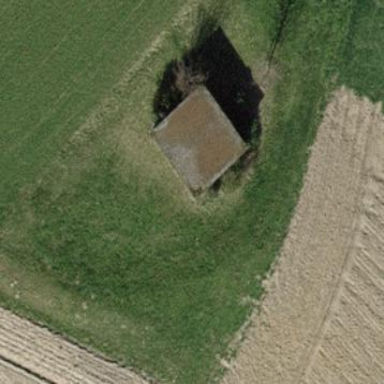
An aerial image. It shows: Hut.